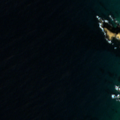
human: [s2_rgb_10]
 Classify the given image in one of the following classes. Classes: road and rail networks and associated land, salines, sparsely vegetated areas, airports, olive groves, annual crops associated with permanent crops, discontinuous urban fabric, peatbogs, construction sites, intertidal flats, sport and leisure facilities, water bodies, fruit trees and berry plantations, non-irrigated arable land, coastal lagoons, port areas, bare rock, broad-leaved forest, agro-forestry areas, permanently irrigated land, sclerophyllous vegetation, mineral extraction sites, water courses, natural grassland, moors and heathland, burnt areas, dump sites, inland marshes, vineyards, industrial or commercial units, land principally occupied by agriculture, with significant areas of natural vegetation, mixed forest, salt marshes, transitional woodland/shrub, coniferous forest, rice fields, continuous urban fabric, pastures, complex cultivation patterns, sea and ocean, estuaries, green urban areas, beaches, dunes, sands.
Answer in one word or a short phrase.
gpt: sclerophyllous vegetation, bare rock, sea and ocean